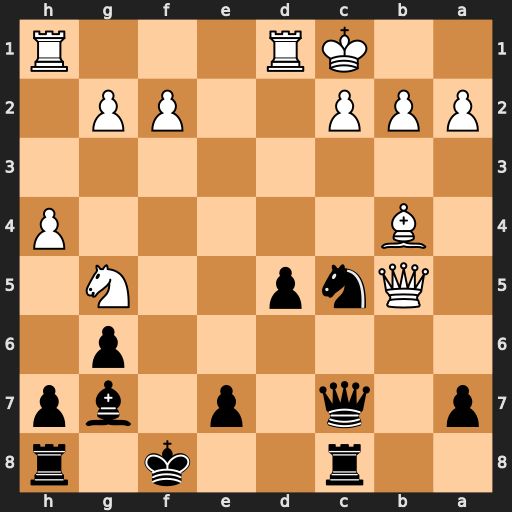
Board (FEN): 2r2k1r/p1q1p1bp/6p1/1Qnp2N1/1B5P/8/PPP2PP1/2KR3R
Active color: b
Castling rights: -
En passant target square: -
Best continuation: Nb3+ axb3 Qxc2#